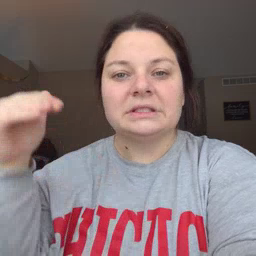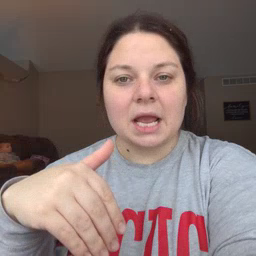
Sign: down